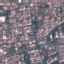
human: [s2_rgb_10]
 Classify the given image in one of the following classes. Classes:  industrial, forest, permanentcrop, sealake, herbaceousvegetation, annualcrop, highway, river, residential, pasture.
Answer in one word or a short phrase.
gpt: Residential